Question: What type of document is shown in the image?
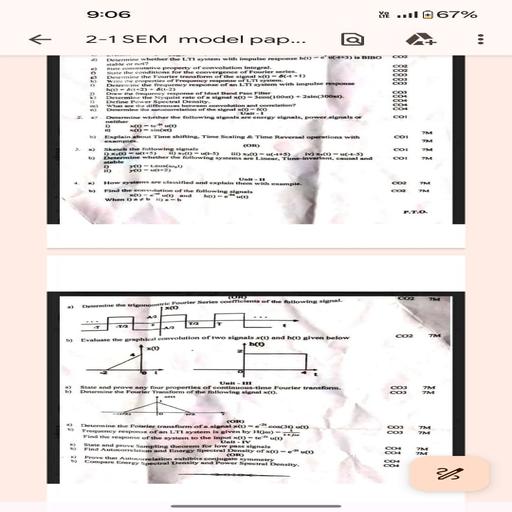
Answer: 2-1 SEM model paper